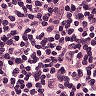
Metastatic tissue present: no